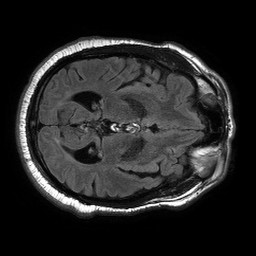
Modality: FLAIR
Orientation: axial
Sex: male
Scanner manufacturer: philips
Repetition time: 11 s
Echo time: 0.125 s